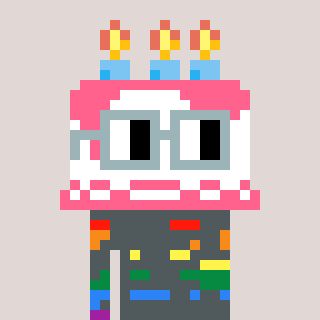
a pixel art character with square dark gray glasses, a cake-shaped head and a bege-colored body on a warm background